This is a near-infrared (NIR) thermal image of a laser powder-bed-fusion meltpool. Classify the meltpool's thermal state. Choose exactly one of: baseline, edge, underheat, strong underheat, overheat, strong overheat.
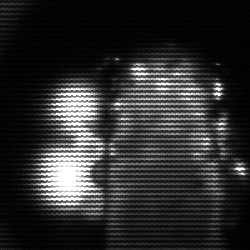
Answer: strong underheat